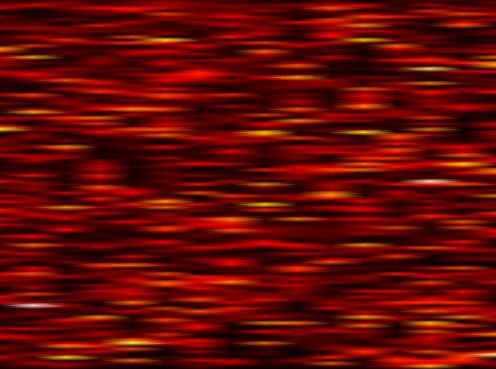
Label: UFMC